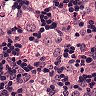
Metastatic tissue present: no